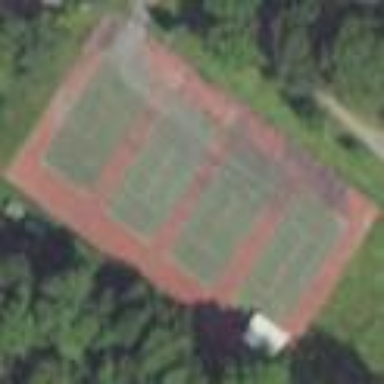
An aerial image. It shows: Tennis court on the leisure land pitch.